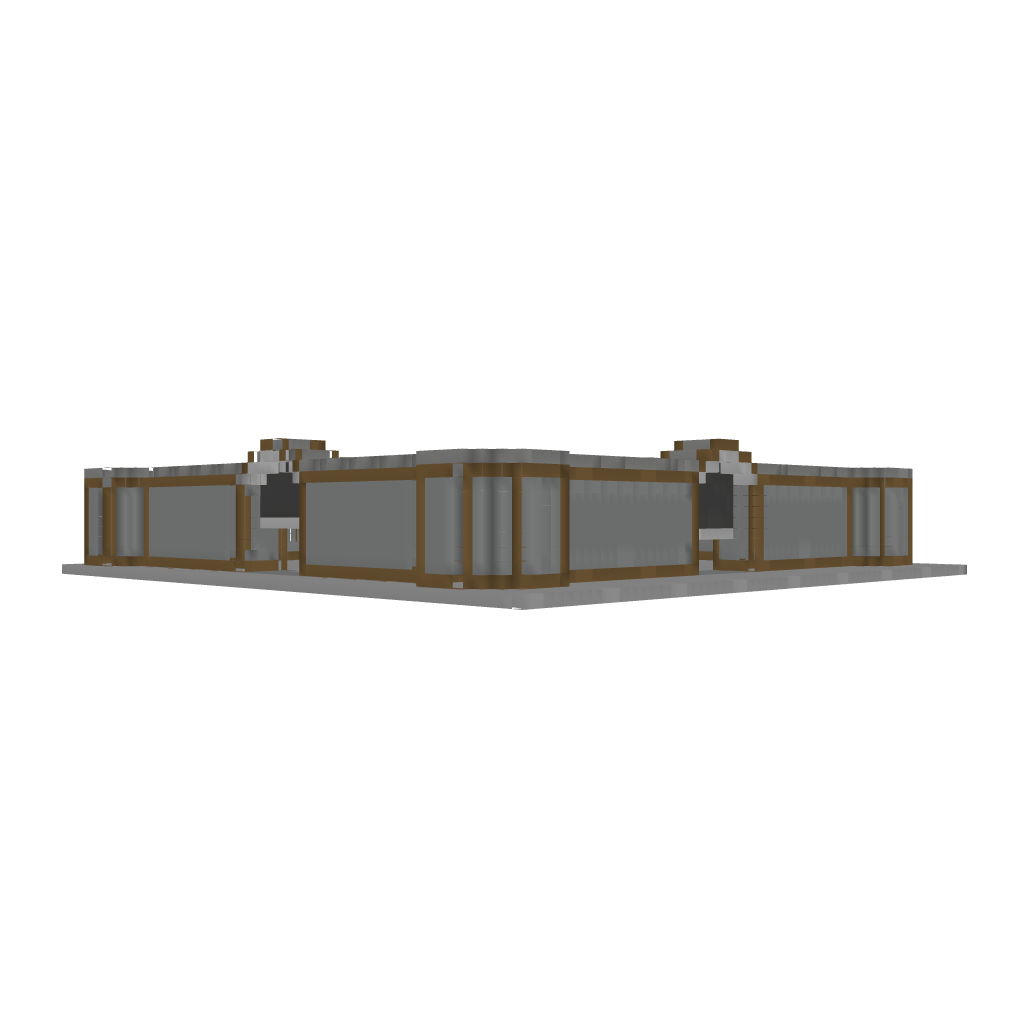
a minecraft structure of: castle walls